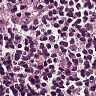
Metastatic tissue present: yes